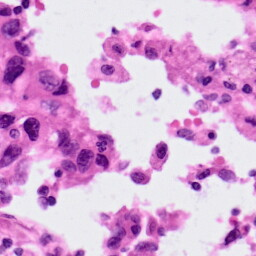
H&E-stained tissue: Lung